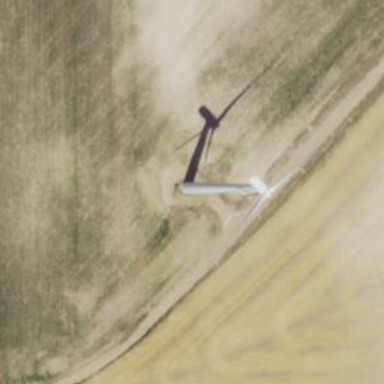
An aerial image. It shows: Wind generator using horizontal axis wind turbines.